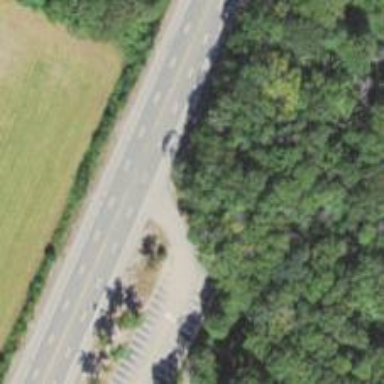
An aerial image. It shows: Secondary road with asphalt surface.